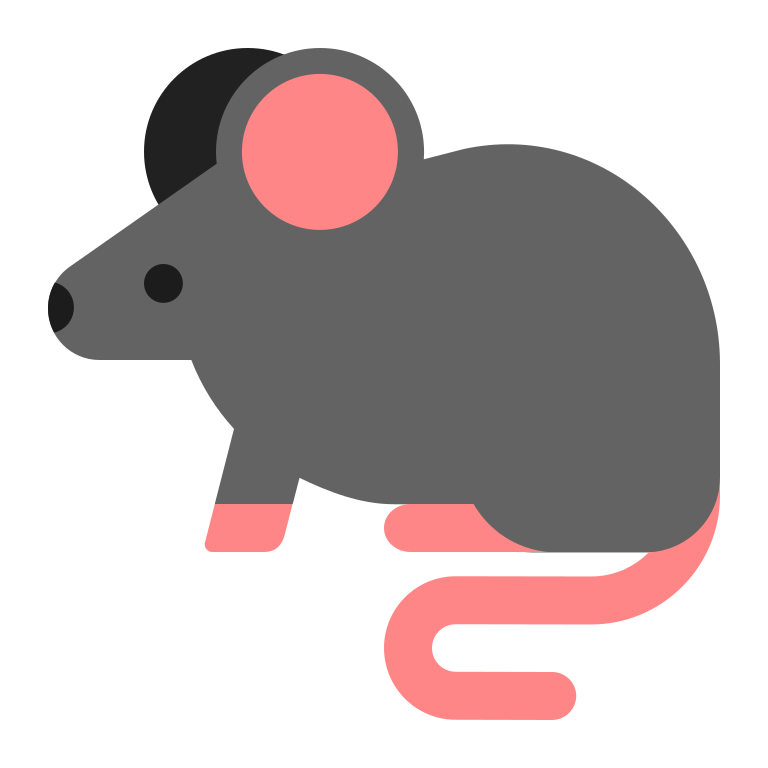
rat flat